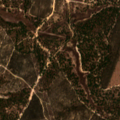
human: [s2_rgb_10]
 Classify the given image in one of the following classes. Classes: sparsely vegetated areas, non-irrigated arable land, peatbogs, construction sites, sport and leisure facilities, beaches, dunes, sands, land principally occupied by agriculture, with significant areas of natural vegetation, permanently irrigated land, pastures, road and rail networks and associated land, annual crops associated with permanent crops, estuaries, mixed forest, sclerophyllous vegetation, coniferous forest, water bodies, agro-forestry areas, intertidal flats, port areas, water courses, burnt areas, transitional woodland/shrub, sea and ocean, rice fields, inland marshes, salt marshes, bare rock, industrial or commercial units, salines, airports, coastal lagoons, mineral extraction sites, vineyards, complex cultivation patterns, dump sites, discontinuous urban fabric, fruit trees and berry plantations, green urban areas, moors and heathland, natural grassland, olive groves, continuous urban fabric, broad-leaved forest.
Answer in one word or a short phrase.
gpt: complex cultivation patterns, broad-leaved forest, mixed forest, transitional woodland/shrub